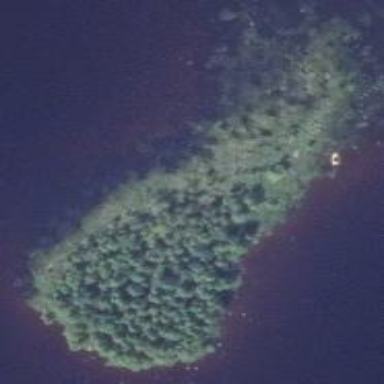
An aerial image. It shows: Islet.